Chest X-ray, AP view. Patient: 47 years old, sex M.
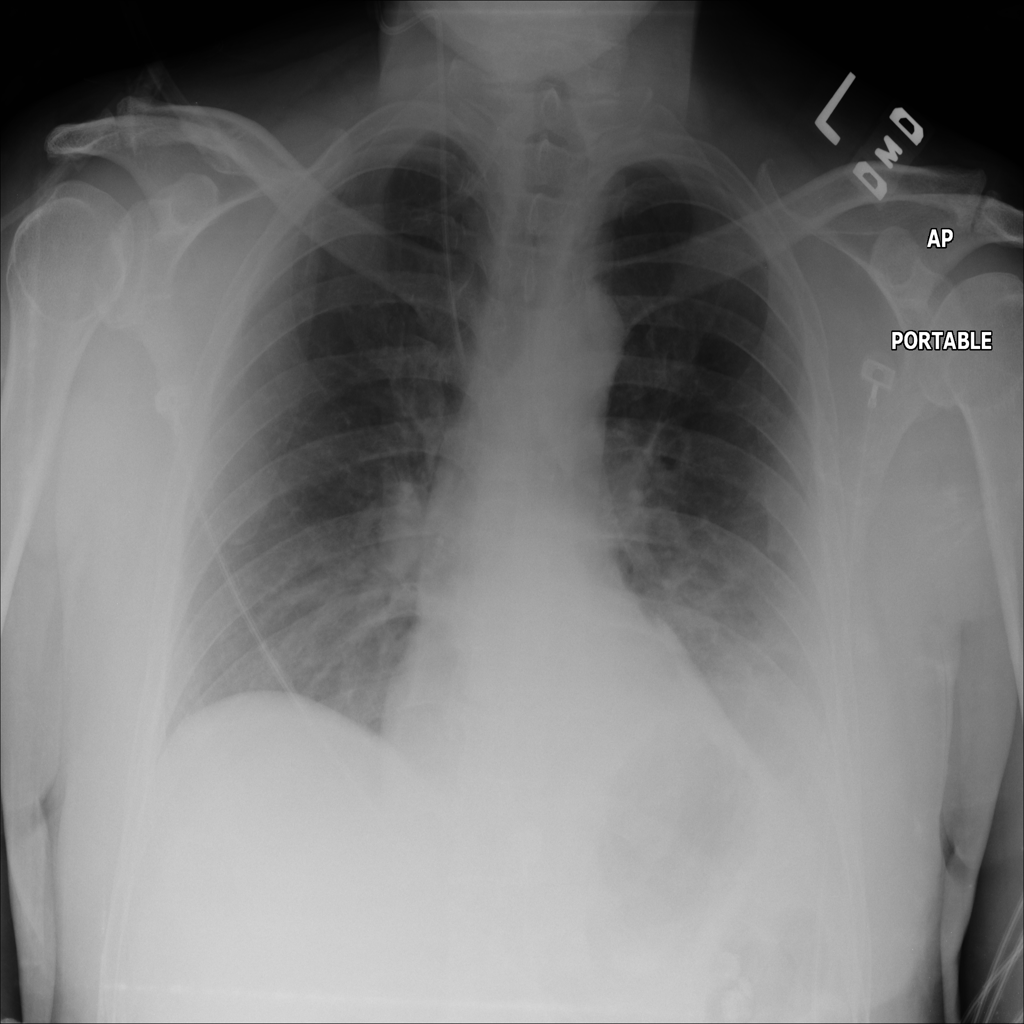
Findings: Atelectasis, Edema, Infiltration